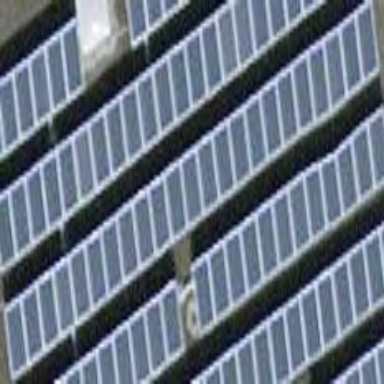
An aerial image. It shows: Solar power generator utilizing photovoltaic technology with solar photovoltaic panels.